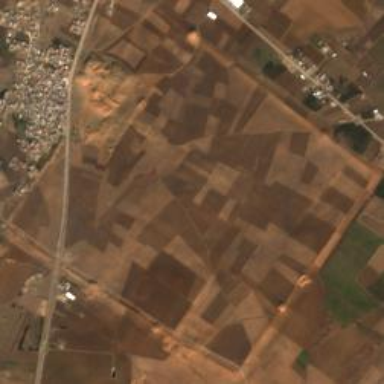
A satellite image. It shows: Archaeological site classified as settlement.